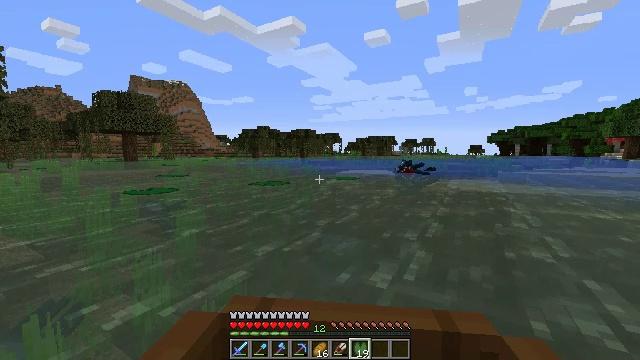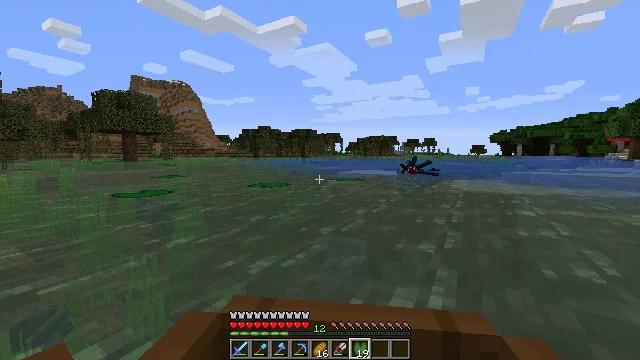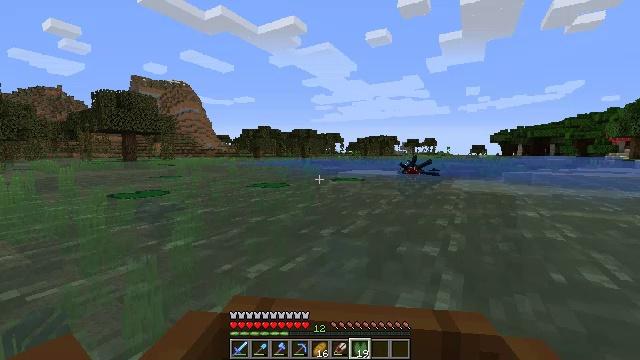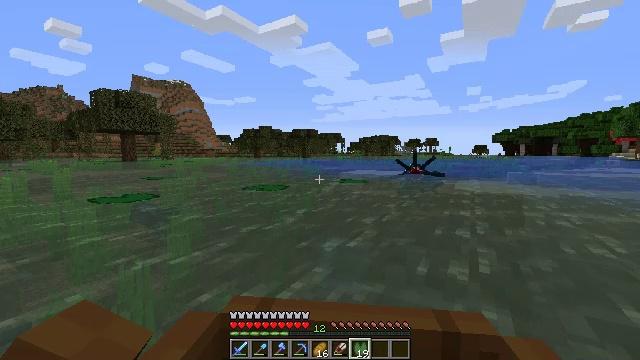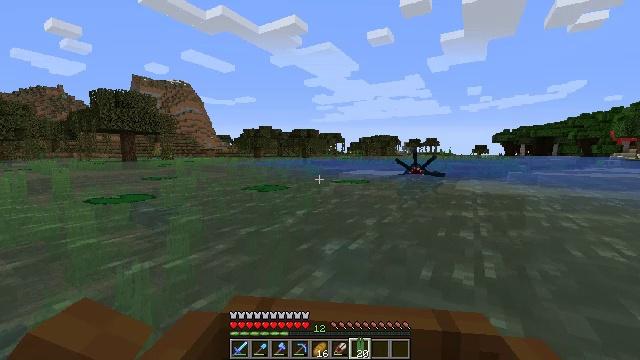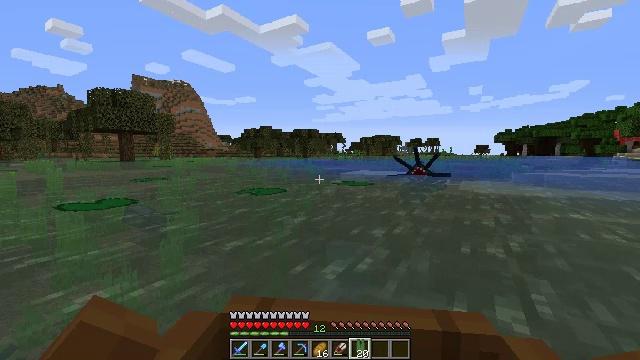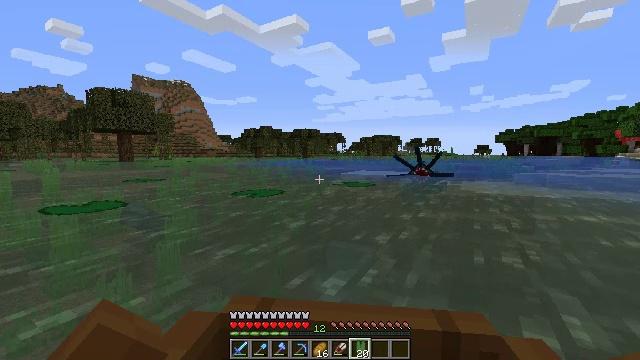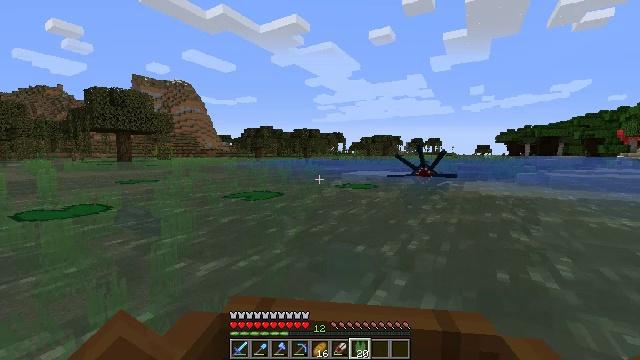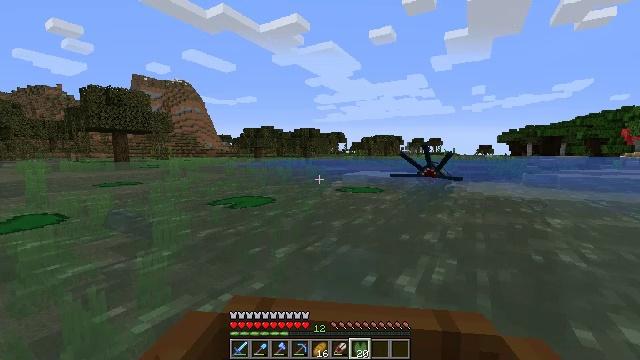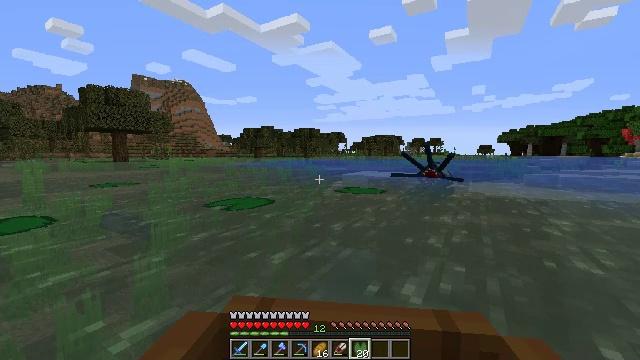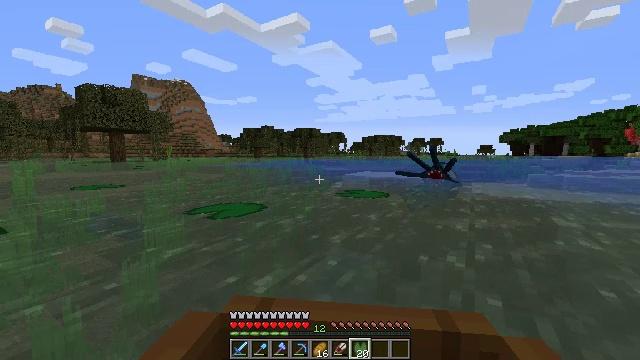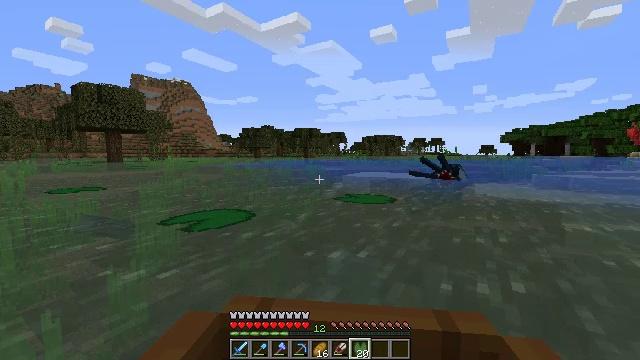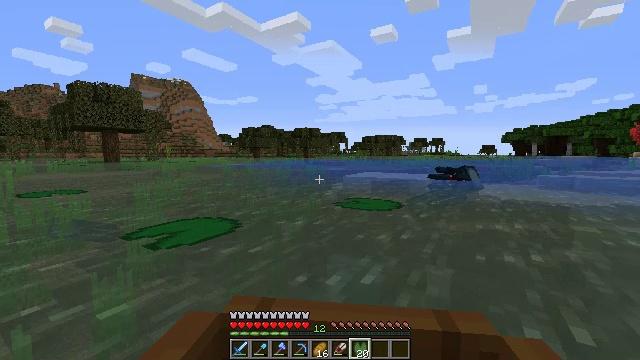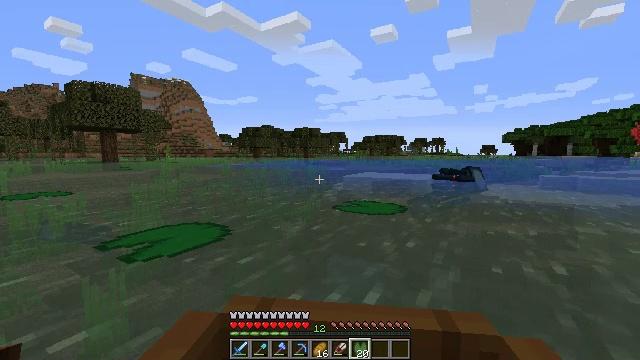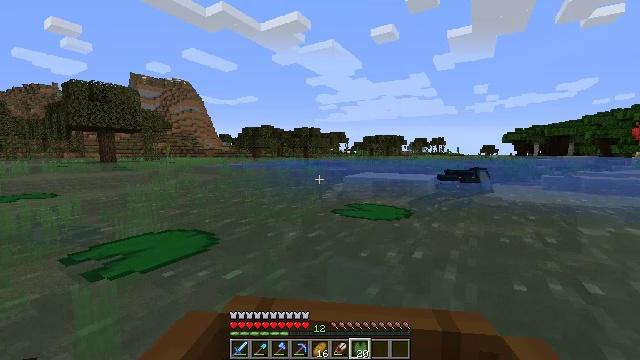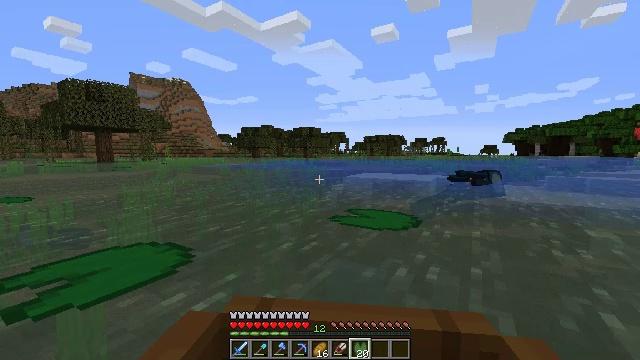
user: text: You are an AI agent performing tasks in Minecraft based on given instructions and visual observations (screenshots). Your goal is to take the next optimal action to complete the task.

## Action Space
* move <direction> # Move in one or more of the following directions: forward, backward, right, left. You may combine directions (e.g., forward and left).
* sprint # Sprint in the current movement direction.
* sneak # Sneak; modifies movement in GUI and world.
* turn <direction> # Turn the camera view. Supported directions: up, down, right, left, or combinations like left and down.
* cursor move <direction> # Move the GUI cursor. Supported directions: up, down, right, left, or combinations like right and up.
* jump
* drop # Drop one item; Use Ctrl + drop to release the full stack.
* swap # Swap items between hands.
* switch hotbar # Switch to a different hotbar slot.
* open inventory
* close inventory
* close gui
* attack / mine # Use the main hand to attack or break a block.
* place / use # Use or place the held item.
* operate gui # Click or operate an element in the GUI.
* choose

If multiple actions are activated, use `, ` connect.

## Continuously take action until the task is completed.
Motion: motion action
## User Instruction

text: Gather seagrass near the seafloor.
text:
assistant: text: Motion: move forward
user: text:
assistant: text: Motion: move forward
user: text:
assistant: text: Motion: move forward
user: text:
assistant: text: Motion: move forward
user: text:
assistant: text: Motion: move forward
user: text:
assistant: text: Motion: move forward
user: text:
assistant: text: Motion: move forward
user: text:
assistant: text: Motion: move forward
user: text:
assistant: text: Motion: move forward
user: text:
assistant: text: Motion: move forward
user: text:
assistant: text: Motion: move forward
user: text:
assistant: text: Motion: move forward
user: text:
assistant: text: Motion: move forward
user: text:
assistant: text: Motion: move forward
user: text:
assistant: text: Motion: move forward
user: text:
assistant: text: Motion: move forward
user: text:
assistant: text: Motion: move forward
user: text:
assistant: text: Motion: move forward
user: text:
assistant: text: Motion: move forward
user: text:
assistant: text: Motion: move forward
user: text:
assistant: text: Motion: move forward
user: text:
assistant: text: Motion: move forward
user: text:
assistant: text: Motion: move forward
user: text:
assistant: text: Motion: move forward
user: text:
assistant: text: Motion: move forward
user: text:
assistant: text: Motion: move forward
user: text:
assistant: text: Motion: move forward
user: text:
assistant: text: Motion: move forward
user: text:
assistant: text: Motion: move forward
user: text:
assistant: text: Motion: move forward